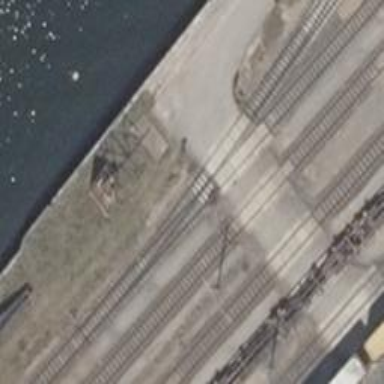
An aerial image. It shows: Railway switch.